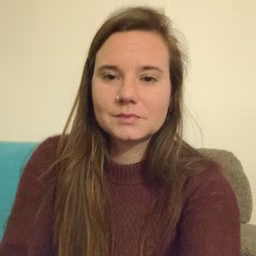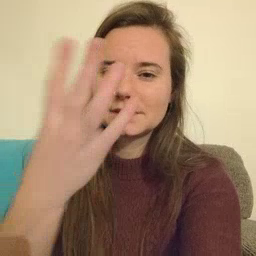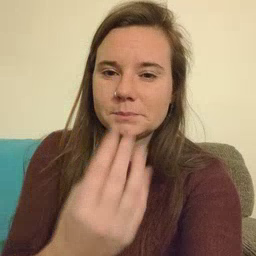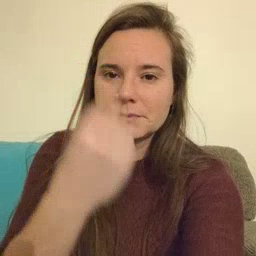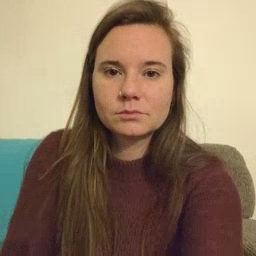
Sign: sleepy